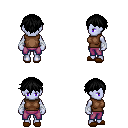
a pixel art fantasy rpg character, female body template, dark elf, purple skin, brown sleeveless shirt, magenta pants, black short bangs hairstyle, white cloth bandages, brown slippers, four views (front, back, left, right), 2x2 character sprite sheet, small pixel art, hard edges, no anti-aliasing